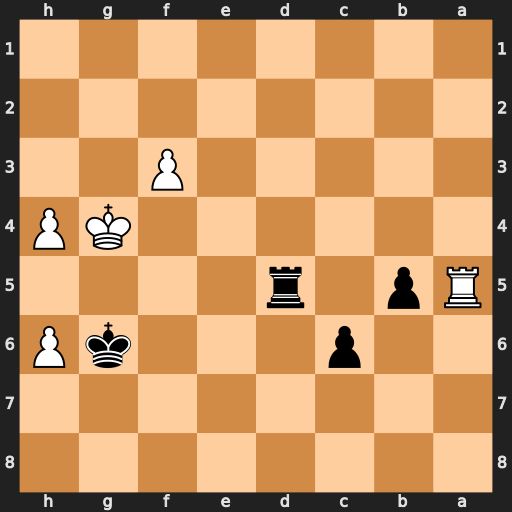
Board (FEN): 8/8/2p3kP/Rp1r4/6KP/5P2/8/8
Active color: b
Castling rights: -
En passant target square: -
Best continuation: Rd4+ Kg3 Ra4 Rxa4 bxa4